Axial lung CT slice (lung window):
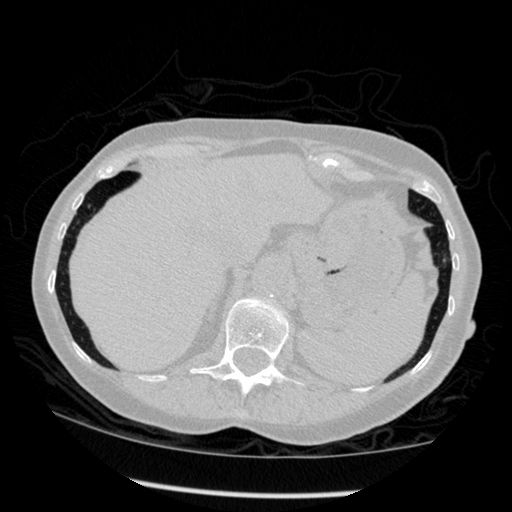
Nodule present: no